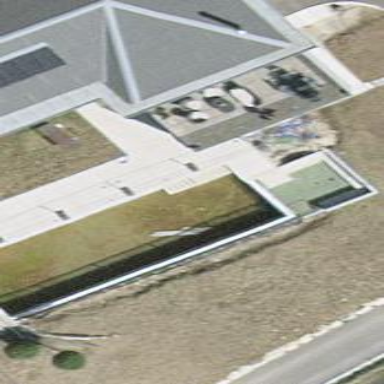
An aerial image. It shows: Swimming pool located in leisure land.